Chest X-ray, AP view. Patient: 55 years old, sex M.
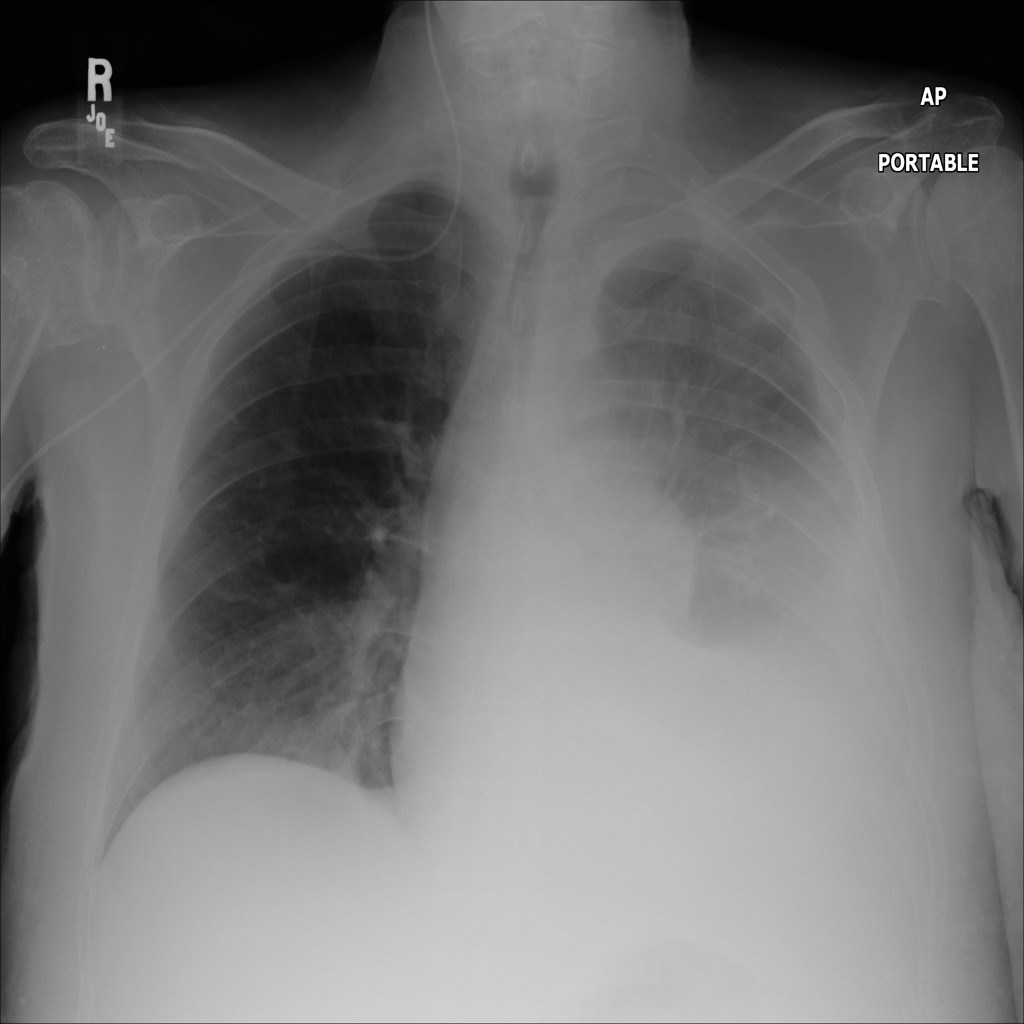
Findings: Effusion